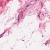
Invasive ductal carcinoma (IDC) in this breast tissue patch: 0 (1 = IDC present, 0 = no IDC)